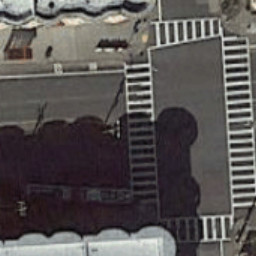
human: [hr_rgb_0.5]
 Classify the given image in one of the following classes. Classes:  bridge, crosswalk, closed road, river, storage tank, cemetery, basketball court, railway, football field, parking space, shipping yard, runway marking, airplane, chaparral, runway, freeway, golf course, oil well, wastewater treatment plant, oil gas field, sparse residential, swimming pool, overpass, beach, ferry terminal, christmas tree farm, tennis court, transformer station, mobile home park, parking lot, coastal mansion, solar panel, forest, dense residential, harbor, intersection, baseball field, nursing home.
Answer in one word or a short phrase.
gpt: crosswalk